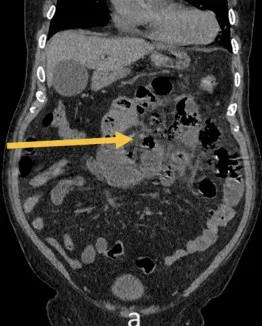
Contrast CT images of the abdomen and pelvis.
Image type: radiology (ct)